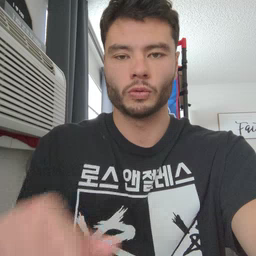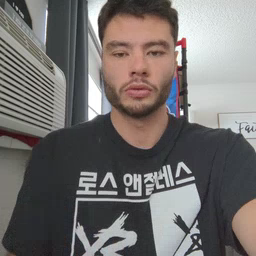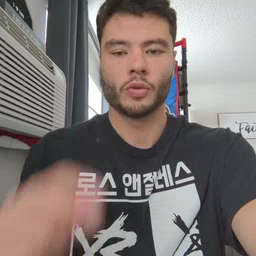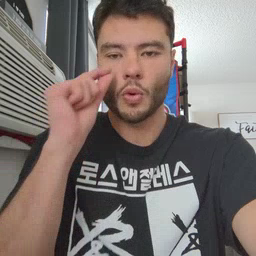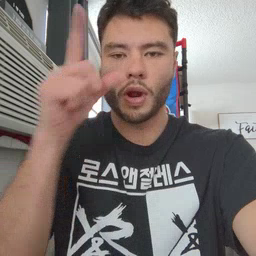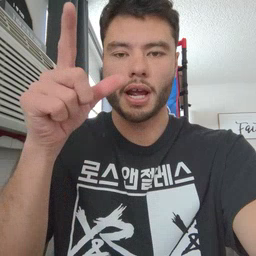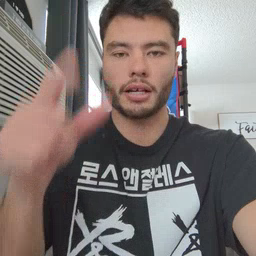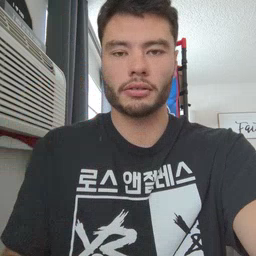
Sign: wake